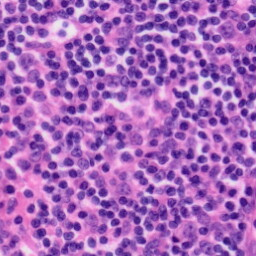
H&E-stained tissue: Tonsil